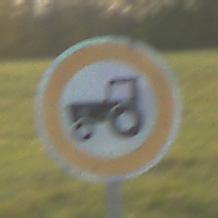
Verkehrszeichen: VerbotKraftfahrzeugeZuegeNichtSchneller25
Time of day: SunriseSunset
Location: Outdoor (Nature)
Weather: PartlyCloudy
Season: NotSpecified
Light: Natural